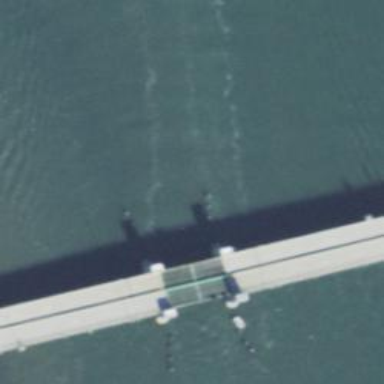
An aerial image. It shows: Man-made bridge.